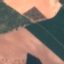
Land use / land cover: AnnualCrop